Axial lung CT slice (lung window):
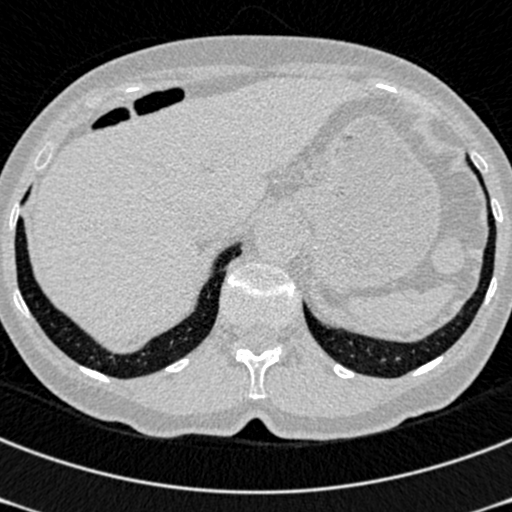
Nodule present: no